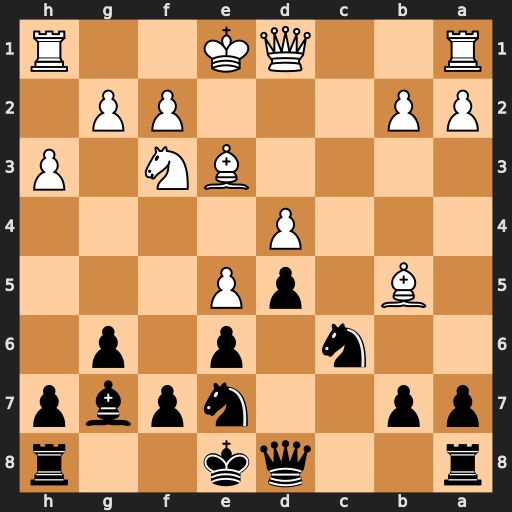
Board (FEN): r2qk2r/pp2npbp/2n1p1p1/1B1pP3/3P4/4BN1P/PP3PP1/R2QK2R
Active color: b
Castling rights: KQkq
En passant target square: -
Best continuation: Qa5+ Bd2 Qxb5